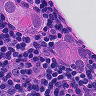
Metastatic tissue present: yes